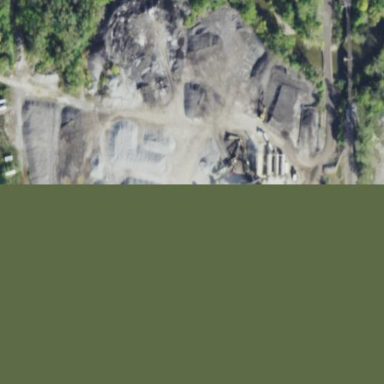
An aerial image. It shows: Quarry area.